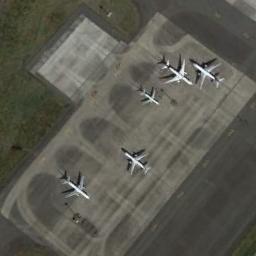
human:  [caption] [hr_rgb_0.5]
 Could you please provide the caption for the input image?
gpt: Five different kinds of planes parked on the rectangular airport and a white open area beside .